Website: crate-barrel
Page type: newsletter-management
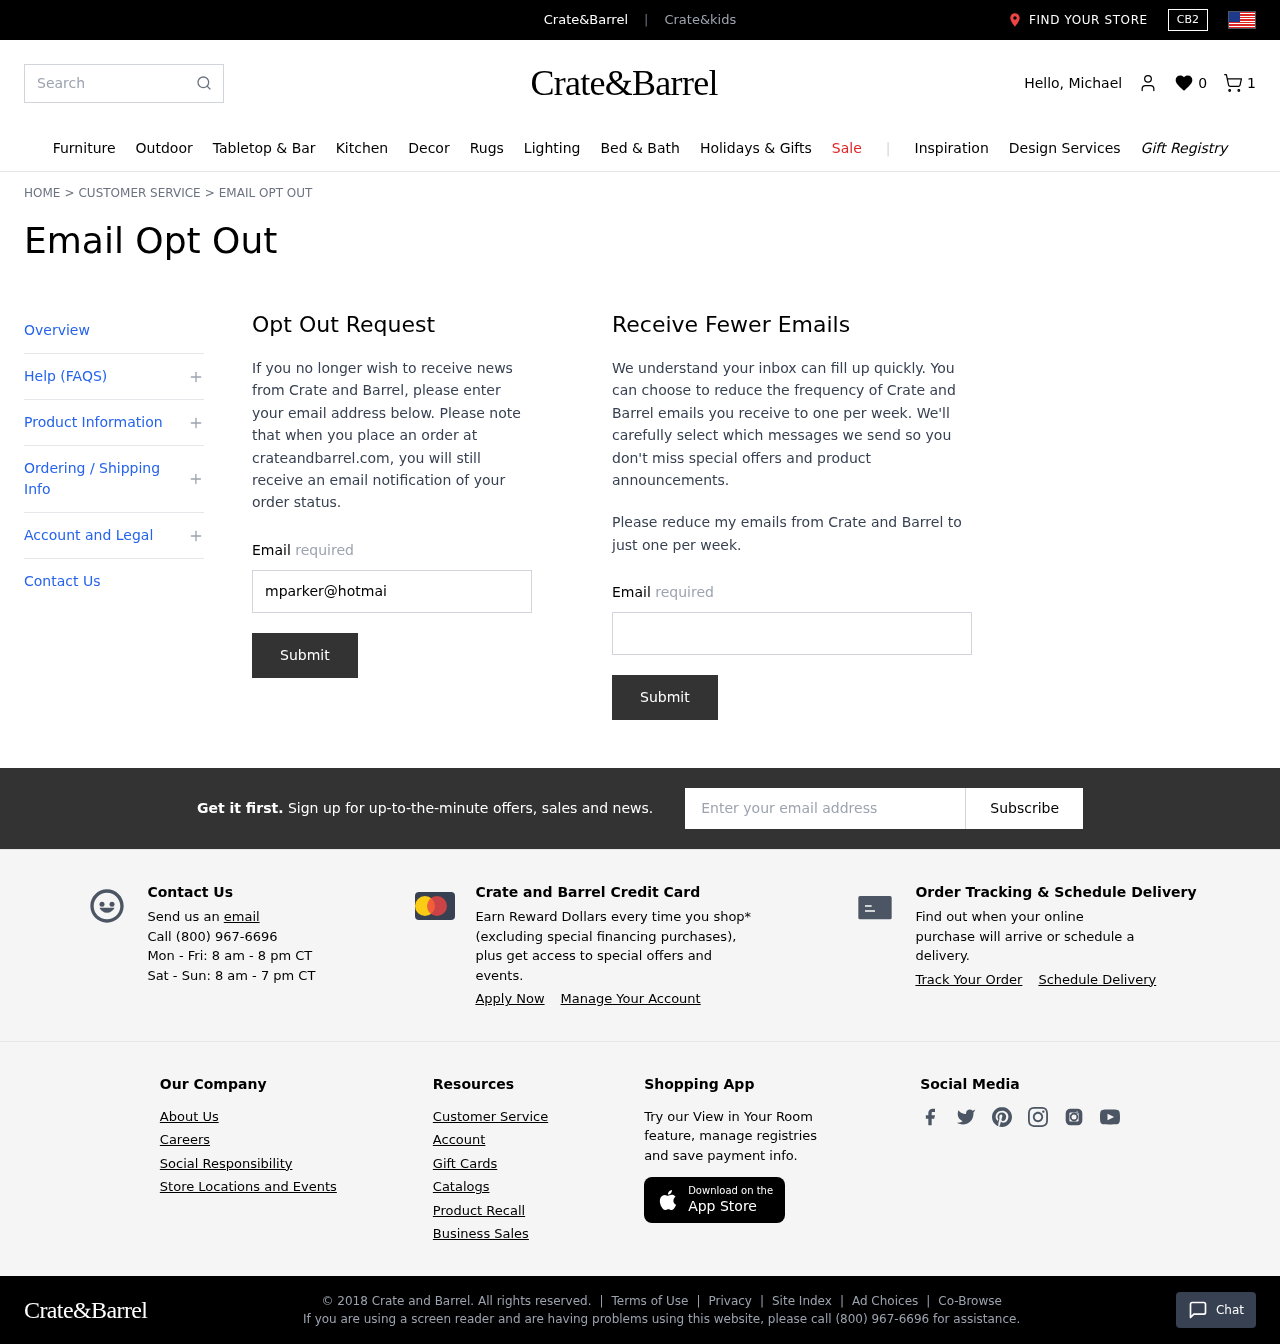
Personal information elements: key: PII_EMAIL
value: mparker@hotmail.com
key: PII_EMAIL2
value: mparker@hotmail.com
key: PII_EMAIL3
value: mparker@hotmail.com
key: PII_FIRSTNAME
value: Michael
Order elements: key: ORDER_NUM_ITEMS
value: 1
Search elements: key: HEADER_SEARCH
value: Search
Other elements: key: WISHLIST_COUNT
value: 0